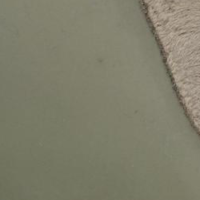
EUNIS habitat code: 15
Species observed at this site:
Certhia brachydactyla
Anas acuta
Corvus corone
Podiceps cristatus
Motacilla cinerea
Cyanistes caeruleus
Fulica atra
Anas crecca
Alcedo atthis
Anas platyrhynchos
Aythya ferina
Aythya fuligula
Fringilla coelebs
Tadorna tadorna
Mareca penelope
Spinus spinus
Turdus merula
Chroicocephalus ridibundus
Phalacrocorax carbo
Cygnus olor
Gallinula chloropus
Ardea alba
Parus major
Erithacus rubecula
Milvus milvus
Anser anser